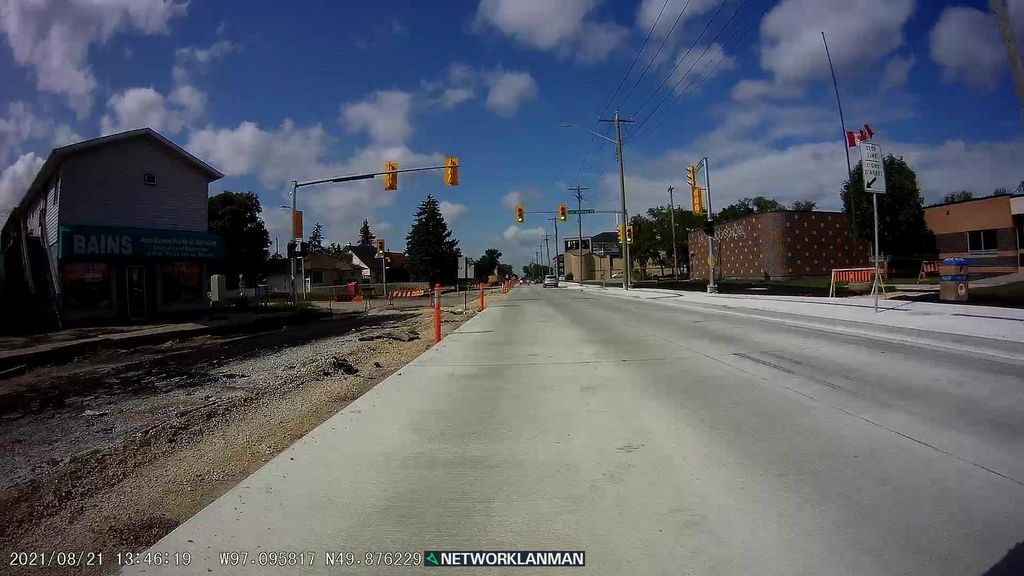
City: winnipeg